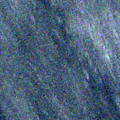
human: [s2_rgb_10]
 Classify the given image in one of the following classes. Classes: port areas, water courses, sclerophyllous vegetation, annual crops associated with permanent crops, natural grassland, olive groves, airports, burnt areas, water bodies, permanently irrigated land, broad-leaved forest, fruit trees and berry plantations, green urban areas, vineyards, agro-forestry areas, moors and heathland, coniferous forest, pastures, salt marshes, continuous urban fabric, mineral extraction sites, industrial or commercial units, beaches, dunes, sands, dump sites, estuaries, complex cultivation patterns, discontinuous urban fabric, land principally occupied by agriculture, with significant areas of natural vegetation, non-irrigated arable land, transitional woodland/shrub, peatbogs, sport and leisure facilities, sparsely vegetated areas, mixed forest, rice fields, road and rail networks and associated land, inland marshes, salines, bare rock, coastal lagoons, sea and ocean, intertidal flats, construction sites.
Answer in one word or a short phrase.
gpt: water bodies